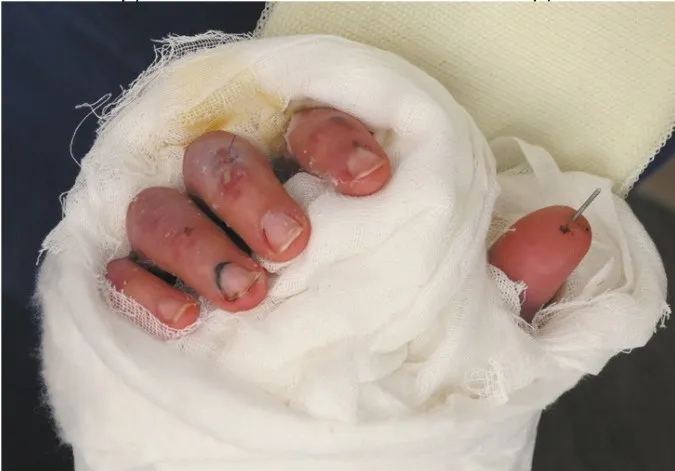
20 days after hand transplant.
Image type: medical_photograph (skin_photograph)